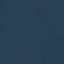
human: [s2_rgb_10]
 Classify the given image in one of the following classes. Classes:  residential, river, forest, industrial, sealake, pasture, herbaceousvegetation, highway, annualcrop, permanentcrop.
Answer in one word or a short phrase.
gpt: SeaLake